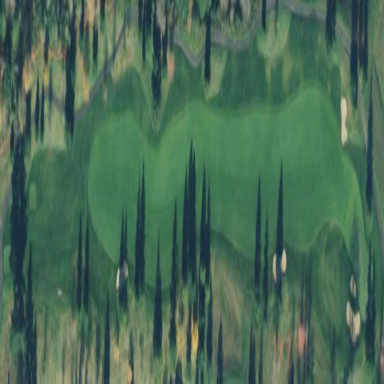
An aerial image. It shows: Area with grass used as rough in golf course.